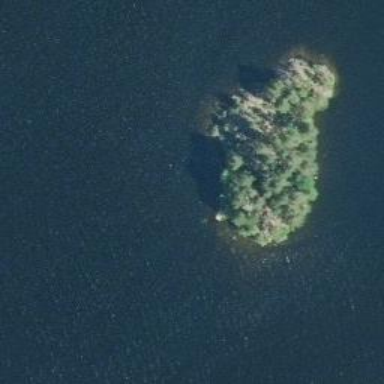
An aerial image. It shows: Island covered with woodland.